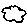
Label: cloud